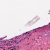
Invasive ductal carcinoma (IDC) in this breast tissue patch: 0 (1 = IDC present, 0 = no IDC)